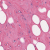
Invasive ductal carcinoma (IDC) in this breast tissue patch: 0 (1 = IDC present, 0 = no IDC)